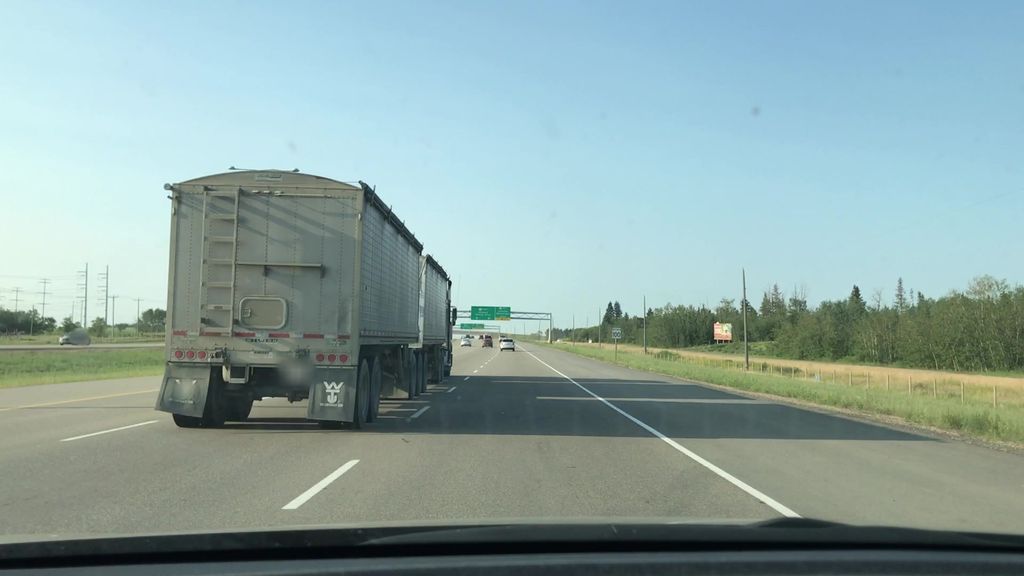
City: edmonton